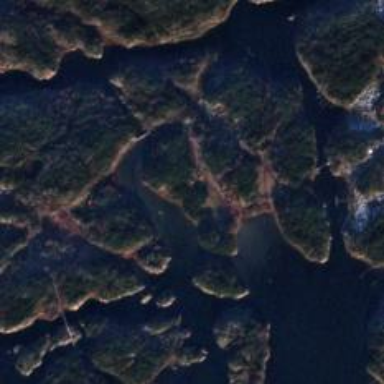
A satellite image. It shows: Beautiful bay with natural surroundings.